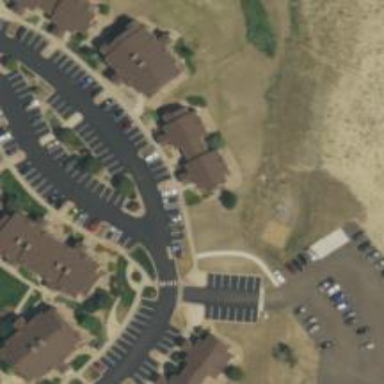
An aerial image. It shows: Parking space is available.